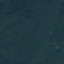
Land use / land cover class: Forest